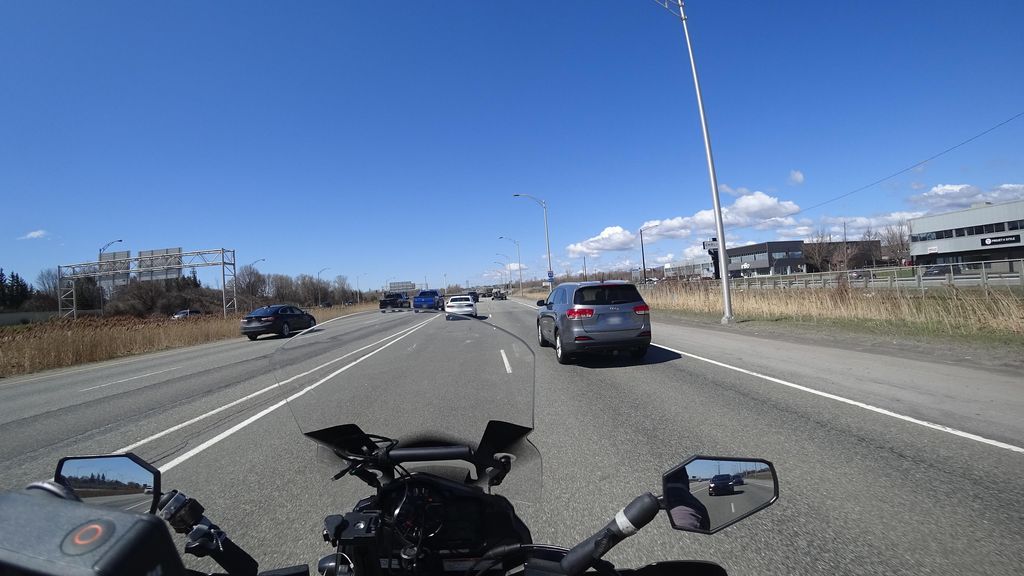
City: quebec_city